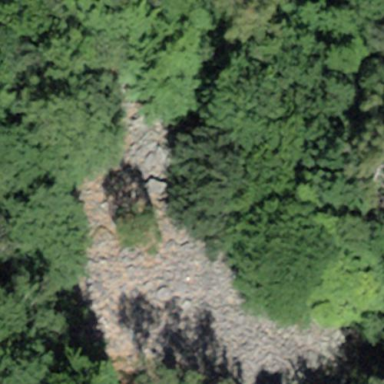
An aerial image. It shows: Natural scree.